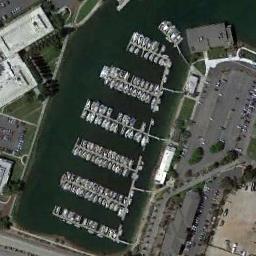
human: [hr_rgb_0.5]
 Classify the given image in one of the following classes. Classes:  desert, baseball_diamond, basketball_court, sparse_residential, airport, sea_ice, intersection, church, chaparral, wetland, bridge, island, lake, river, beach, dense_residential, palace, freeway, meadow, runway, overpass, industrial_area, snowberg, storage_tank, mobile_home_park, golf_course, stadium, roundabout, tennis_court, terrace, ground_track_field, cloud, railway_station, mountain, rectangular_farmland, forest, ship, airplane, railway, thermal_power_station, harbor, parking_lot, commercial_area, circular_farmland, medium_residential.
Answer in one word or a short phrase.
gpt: harbor